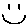
Label: smiley face